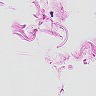
Metastatic tissue present: no